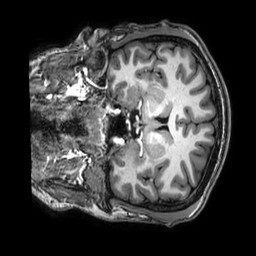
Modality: T1w
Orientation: coronal
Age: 23
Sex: male
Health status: healthy
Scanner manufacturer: philips
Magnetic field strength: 3 T
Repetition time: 0.009 s
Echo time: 0.003996 s